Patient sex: F
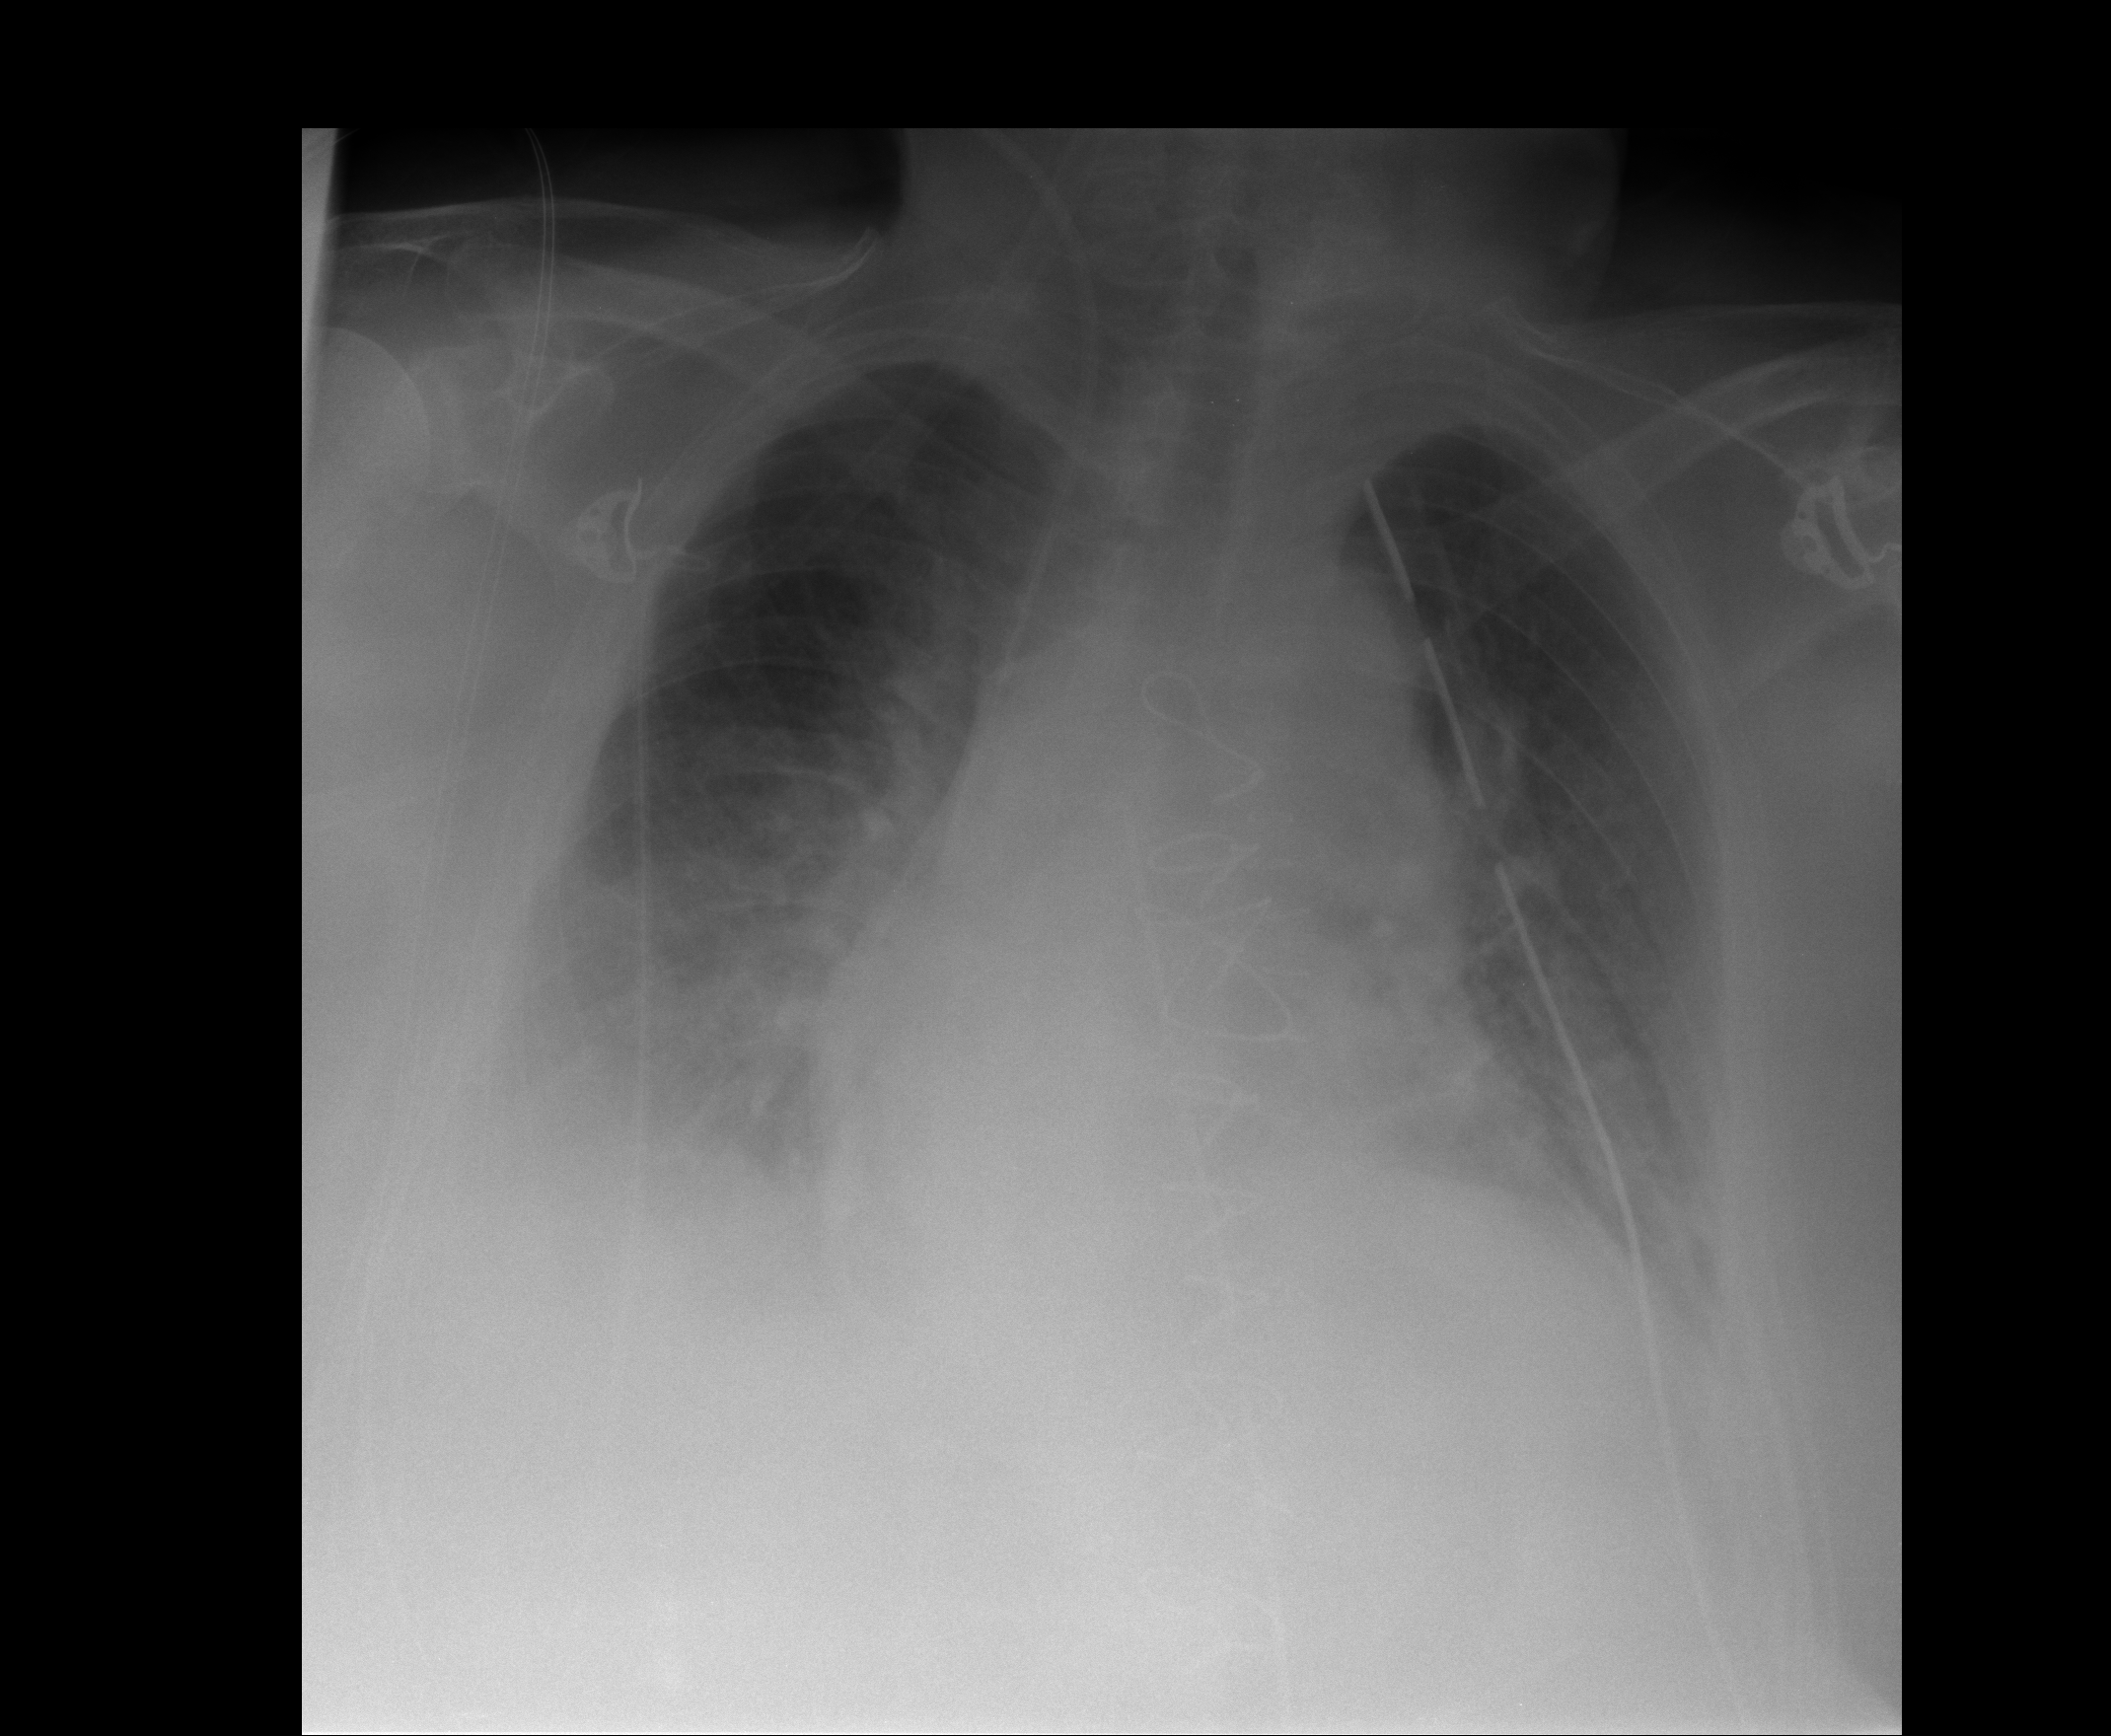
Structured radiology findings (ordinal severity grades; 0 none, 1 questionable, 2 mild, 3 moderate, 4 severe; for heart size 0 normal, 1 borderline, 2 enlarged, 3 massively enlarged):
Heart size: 2
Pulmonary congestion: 2
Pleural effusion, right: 2
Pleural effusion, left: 1
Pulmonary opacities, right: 2
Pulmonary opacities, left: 2
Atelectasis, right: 2
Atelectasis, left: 2